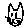
Label: cat